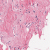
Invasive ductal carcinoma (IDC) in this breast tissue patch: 0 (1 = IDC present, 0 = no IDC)